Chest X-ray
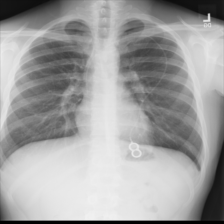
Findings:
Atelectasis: negative
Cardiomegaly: negative
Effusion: negative
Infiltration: negative
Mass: negative
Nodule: negative
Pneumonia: negative
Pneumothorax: negative
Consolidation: negative
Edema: negative
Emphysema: negative
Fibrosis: negative
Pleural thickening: negative
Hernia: negative